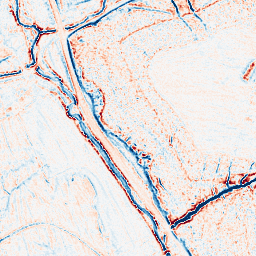
Category: edge_preserving
Decomposition family: anisotropic_diffusion
Decomposition parameters: iterations: 10
kappa: 30
gamma: 0.1
Upsampling method: bilinear
Upsampling parameters: scale: 2
Upsampling scale: 2